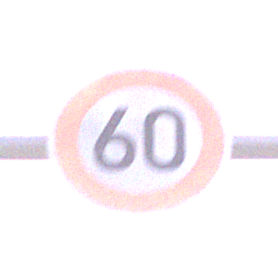
Verkehrszeichen: Geschwindigkeit60
Umgebung: Outdoor, RoadRail
Tageszeit: Dawn
Wetter: Clear
Licht: Natural
Jahreszeit: NotSpecified
Kontrast: LowContrast